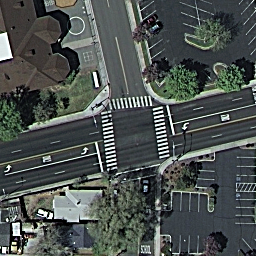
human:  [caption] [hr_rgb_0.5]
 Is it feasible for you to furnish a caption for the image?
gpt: There is a piece of cropland .

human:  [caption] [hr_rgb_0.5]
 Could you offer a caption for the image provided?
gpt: It is a piece of cropland .

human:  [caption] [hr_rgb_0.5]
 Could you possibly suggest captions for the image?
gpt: It is a piece of farmland .

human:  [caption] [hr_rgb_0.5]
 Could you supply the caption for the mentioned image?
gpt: There is a piece of farmland .

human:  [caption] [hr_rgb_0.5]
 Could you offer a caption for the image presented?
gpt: Here is a piece of farmland .